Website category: sports
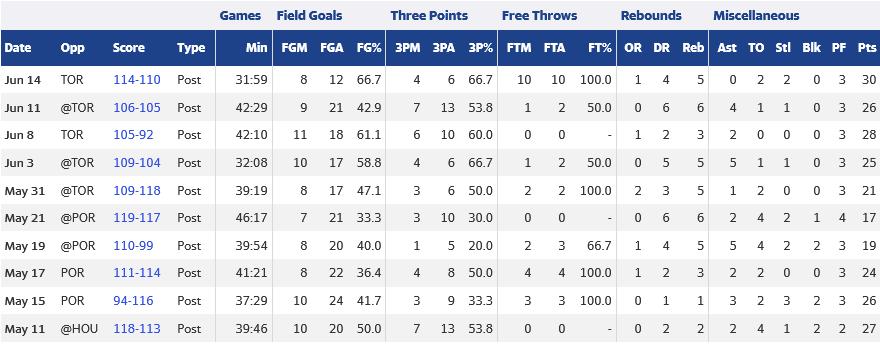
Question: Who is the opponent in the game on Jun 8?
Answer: TOR

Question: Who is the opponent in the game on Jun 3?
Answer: TOR

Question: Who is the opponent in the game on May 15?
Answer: POR

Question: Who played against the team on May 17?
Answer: POR

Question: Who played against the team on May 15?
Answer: POR

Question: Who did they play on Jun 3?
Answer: TOR

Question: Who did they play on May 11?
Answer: HOU

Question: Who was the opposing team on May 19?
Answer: POR

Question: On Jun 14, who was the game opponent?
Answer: TOR

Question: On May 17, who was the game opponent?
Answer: POR

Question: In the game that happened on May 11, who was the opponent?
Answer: HOU

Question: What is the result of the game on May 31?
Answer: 109-118

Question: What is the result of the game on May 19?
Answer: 110-99

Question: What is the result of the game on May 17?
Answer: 111-114

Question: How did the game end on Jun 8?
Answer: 105-92

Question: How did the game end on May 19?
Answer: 110-99

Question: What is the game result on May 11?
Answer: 118-113

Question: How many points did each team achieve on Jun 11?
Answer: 106-105

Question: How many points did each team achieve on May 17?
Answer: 111-114

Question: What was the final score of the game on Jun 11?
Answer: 106-105

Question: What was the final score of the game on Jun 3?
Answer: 109-104

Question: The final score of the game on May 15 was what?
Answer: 94-116

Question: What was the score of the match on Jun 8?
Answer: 105-92

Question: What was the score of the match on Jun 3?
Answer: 109-104

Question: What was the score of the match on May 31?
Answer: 109-118

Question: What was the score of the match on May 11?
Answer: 118-113

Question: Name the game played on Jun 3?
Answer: Post

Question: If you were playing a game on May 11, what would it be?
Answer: Post

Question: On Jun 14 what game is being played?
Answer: Post

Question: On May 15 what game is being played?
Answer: Post

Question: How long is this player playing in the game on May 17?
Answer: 41:21

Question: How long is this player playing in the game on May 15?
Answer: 37:29

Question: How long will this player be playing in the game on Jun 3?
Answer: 32:08

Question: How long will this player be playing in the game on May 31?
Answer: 39:19

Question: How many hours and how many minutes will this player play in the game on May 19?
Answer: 39:54

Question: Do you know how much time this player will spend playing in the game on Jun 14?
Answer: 31:59

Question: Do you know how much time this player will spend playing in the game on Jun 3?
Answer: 32:08

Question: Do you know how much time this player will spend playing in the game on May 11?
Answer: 39:46

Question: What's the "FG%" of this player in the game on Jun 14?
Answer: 66.7

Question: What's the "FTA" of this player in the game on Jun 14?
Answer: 10

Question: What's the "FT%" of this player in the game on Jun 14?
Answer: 100.0

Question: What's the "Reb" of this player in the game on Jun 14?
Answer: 5

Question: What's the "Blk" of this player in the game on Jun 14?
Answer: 0

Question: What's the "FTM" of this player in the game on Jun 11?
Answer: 1

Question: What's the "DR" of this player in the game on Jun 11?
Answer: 6

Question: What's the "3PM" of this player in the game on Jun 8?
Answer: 6

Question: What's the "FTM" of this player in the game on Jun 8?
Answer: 0

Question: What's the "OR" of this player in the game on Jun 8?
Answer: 1

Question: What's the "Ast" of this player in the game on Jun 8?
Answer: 2

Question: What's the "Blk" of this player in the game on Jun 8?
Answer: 0

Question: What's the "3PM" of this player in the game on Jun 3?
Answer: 4

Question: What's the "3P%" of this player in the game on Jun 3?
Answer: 66.7

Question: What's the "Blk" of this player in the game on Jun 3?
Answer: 0

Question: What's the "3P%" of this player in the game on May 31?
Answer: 50.0

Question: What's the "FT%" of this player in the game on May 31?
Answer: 100.0

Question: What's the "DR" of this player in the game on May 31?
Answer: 3

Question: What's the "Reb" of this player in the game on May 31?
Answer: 5

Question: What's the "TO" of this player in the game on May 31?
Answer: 2

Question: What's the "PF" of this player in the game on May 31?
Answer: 3

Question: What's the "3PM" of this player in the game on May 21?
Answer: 3

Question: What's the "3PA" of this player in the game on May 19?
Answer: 5

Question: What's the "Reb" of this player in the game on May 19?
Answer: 5

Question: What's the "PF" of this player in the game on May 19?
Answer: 3

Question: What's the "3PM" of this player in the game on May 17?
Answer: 4